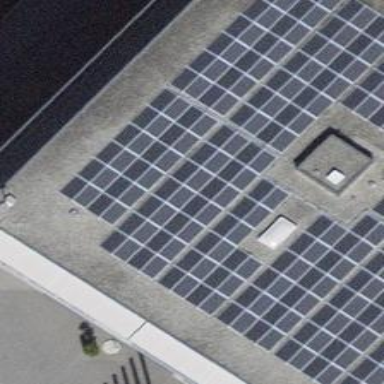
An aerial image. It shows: Solar power generator with photovoltaic panels.